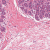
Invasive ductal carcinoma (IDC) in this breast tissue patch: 0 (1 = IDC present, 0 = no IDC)